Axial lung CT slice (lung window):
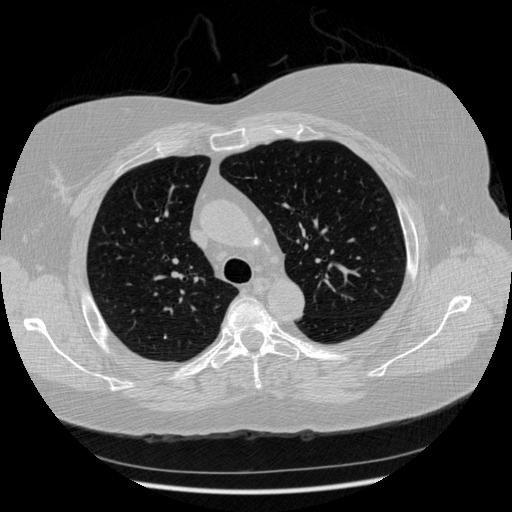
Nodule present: no